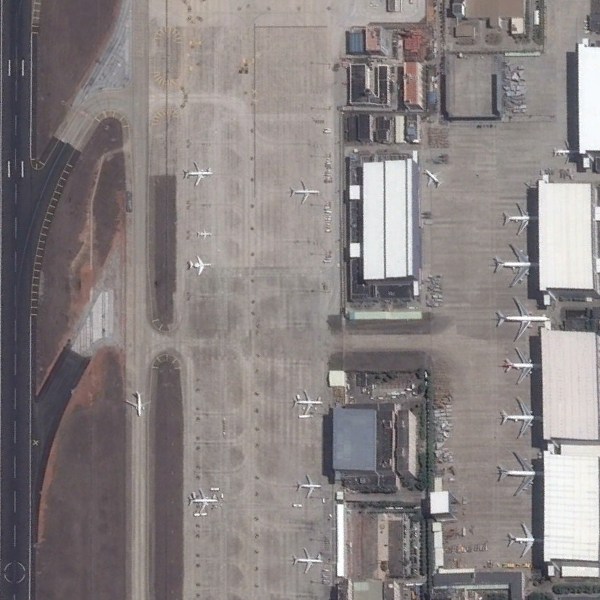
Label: Airport